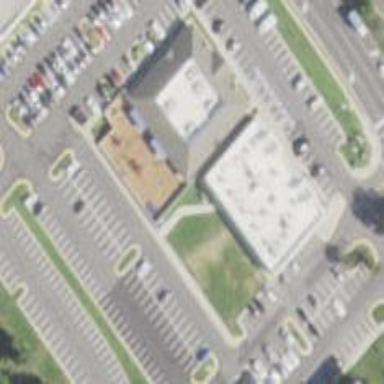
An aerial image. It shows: Kindergarten building that is part of school.